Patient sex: M
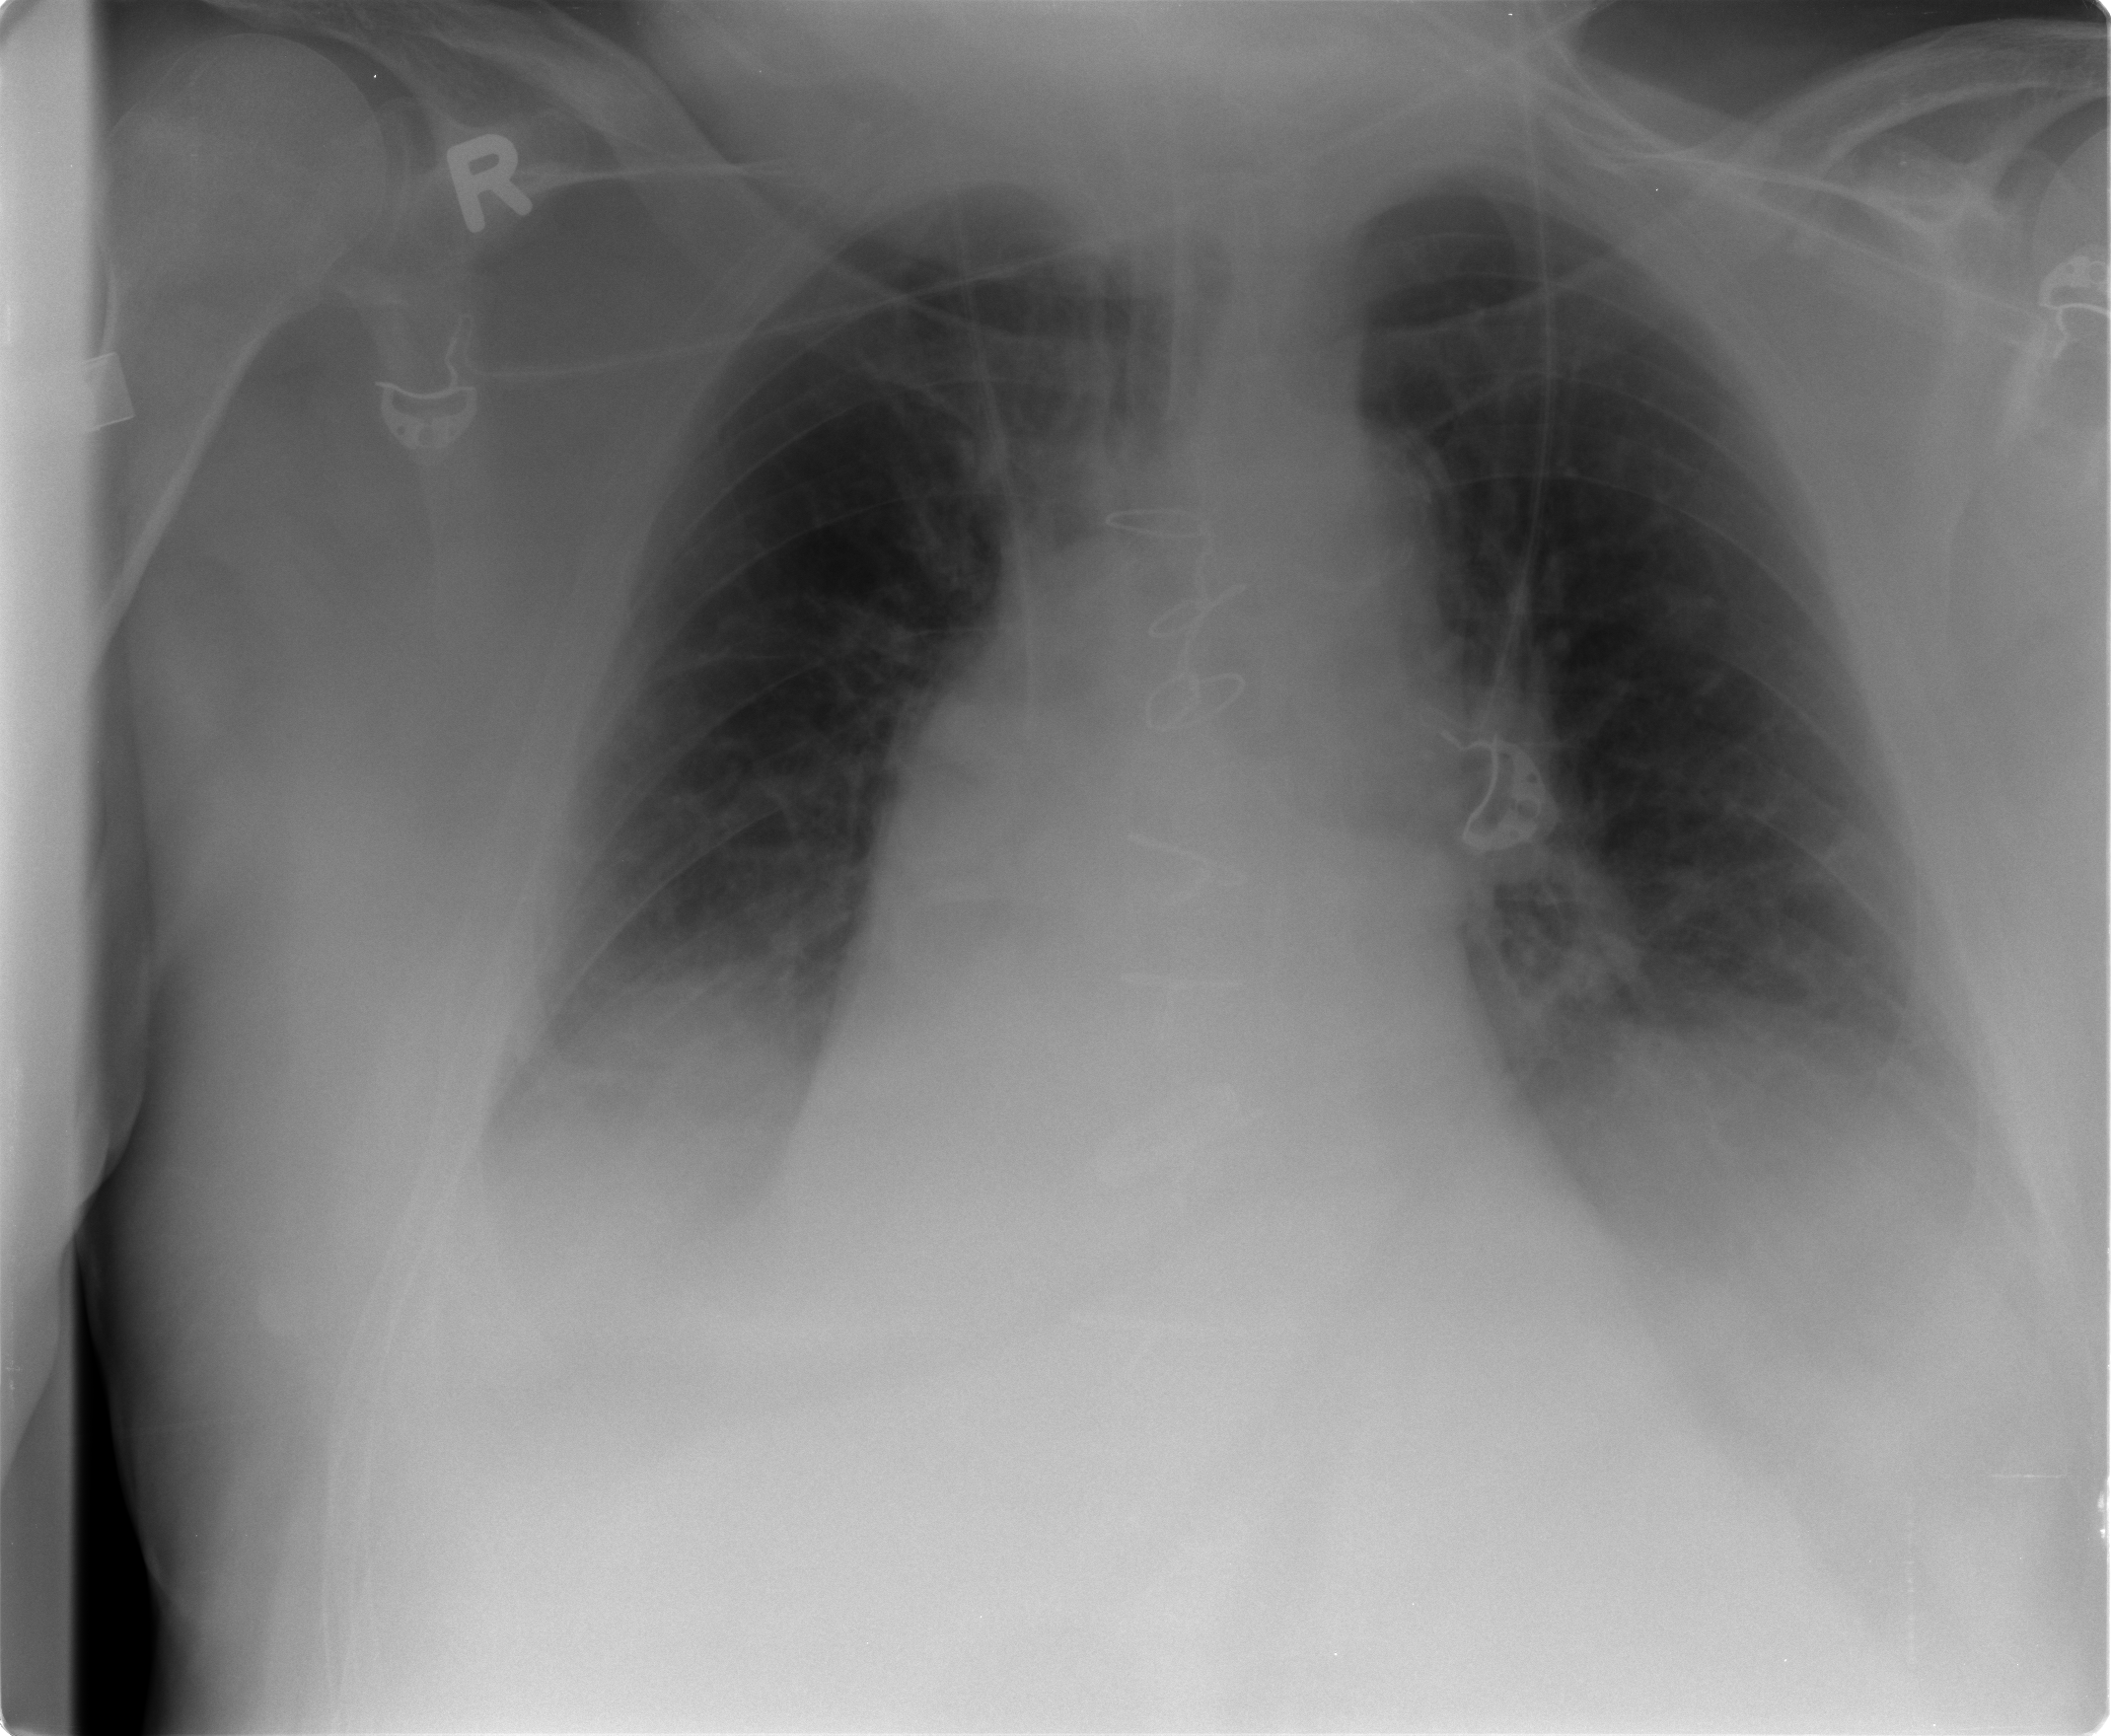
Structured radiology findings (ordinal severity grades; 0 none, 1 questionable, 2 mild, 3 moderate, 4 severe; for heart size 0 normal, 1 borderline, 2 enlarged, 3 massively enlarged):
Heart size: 2
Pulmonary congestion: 2
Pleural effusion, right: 2
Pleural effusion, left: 2
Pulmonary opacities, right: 0
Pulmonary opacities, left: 0
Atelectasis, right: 2
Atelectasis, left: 2